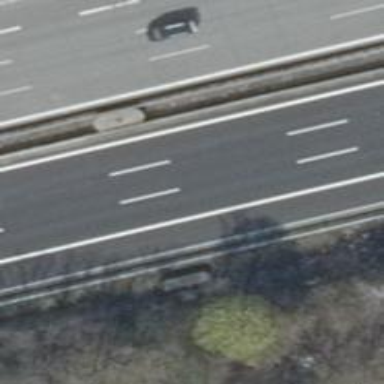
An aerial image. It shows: Concrete motorway.